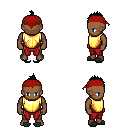
a pixel art fantasy rpg character, male body template, human, dark skin, gold chest armor, red pants, raven mohawk hairstyle, red bandana, gray slippers, four views (front, back, left, right), 2x2 character sprite sheet, small pixel art, hard edges, no anti-aliasing